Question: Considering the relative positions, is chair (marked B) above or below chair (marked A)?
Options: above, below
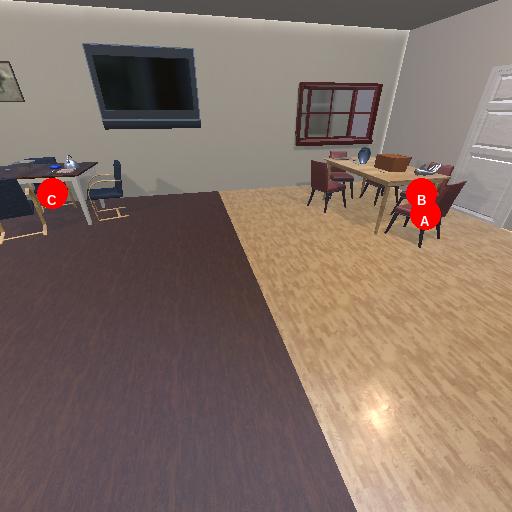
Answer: above